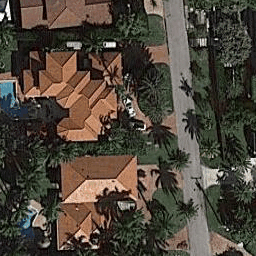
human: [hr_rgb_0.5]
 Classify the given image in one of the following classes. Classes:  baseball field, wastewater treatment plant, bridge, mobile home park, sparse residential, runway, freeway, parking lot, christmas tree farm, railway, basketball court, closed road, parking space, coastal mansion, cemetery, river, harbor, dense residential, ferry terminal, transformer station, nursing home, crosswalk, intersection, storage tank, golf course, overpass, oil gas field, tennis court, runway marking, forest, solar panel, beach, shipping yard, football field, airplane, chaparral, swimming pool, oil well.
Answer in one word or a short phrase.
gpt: coastal mansion